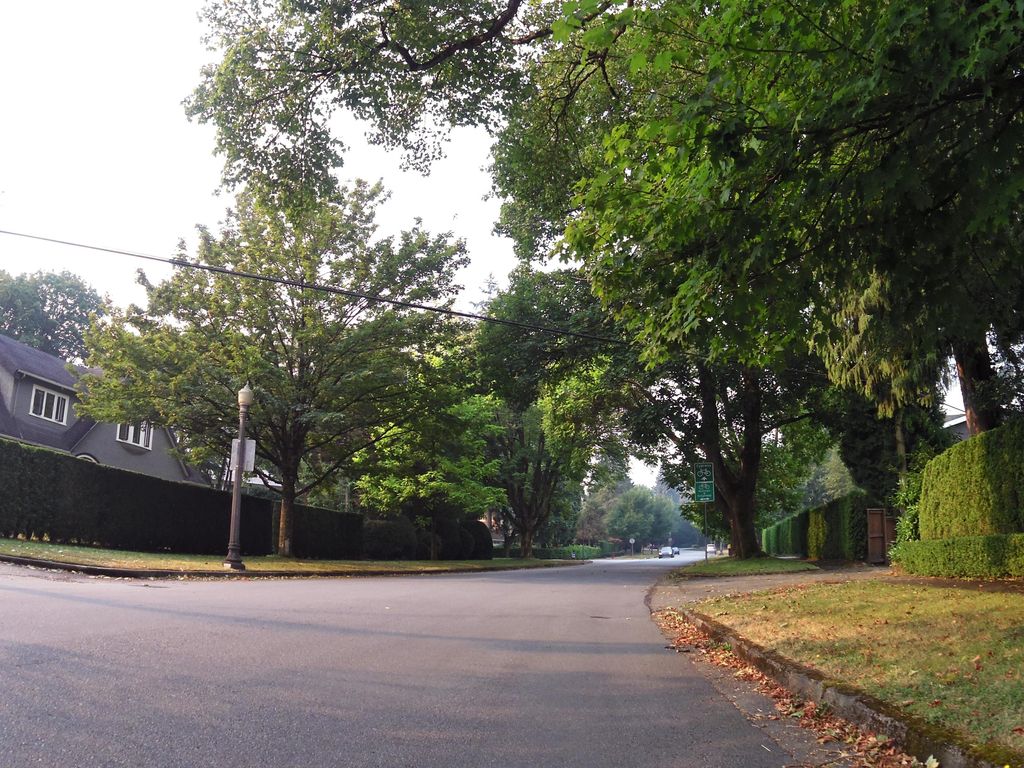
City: vancouver